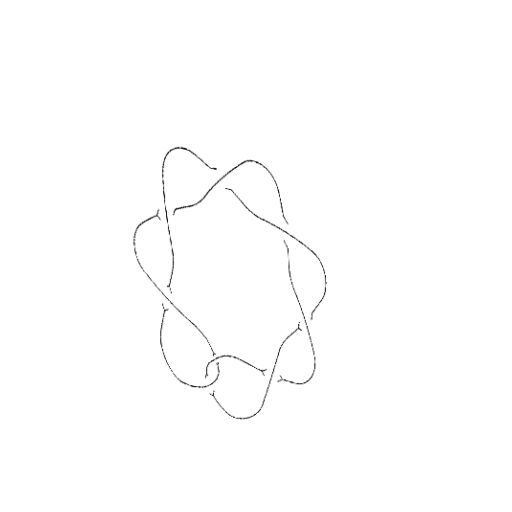
Crossing number: 8